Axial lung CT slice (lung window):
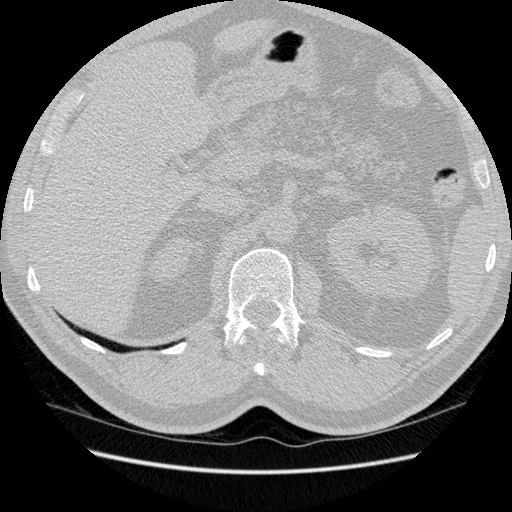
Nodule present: no